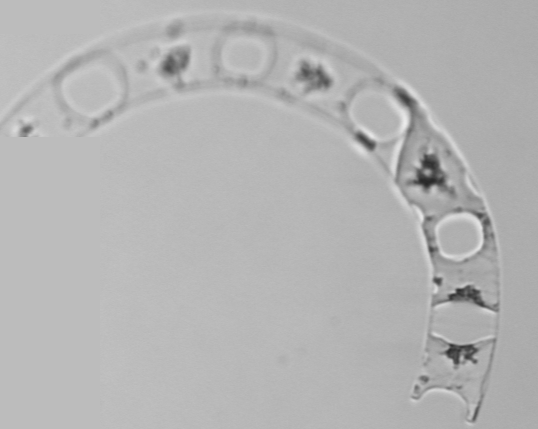
Label: Eucampia